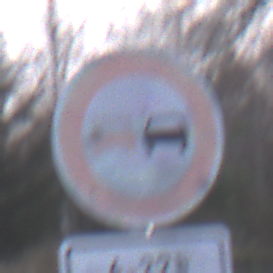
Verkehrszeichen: Ueberholverbot
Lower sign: ZeitangabenMitBeschraenkungAufWochentage4
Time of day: MorningAfternoon
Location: Outdoor (Nature)
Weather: PartlyCloudy
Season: NotSpecified
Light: Natural